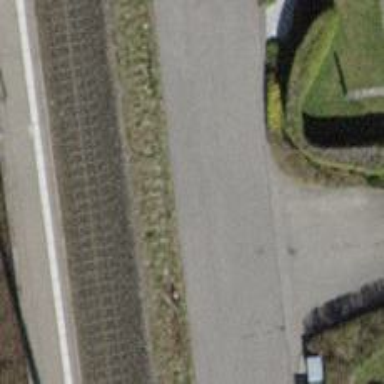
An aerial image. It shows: Residential road with asphalt surface and no sidewalk.